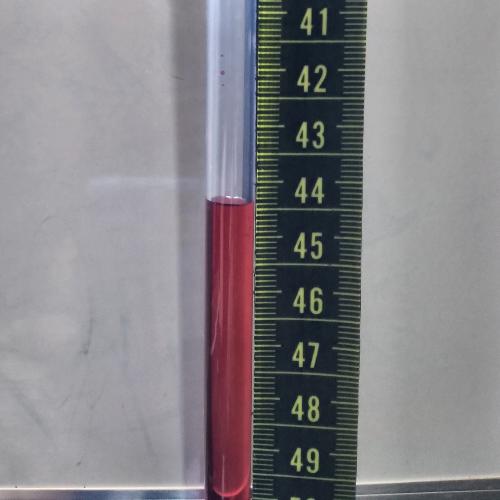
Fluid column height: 44.4 cm